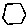
Label: hexagon